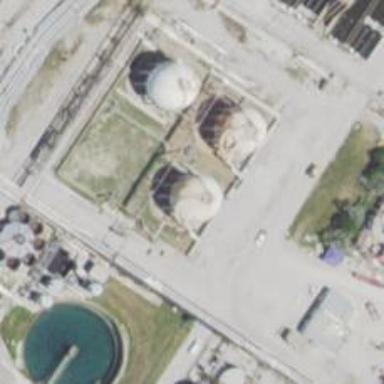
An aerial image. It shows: Storage tank with man-made structure.